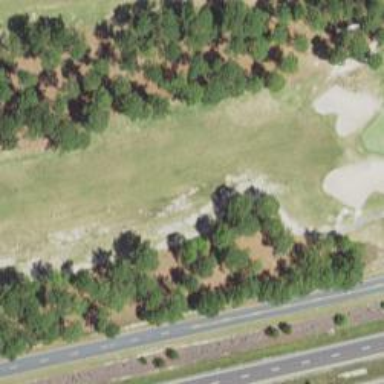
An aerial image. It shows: View of golf hole.